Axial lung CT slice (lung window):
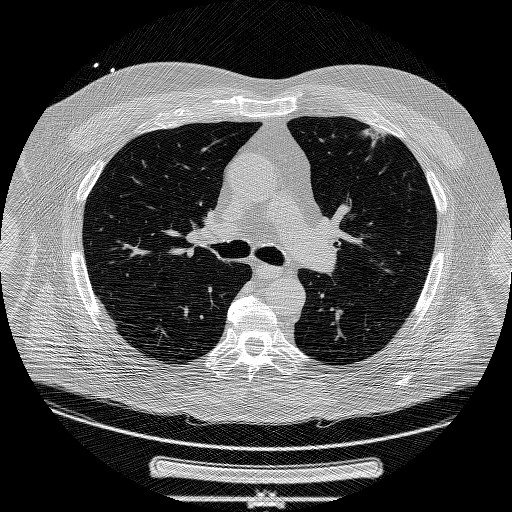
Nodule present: yes
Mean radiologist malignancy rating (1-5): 5